Question: I want to write a stored procedure that accept an XML parameter, parsing it's elements and inserting them in a table. This is my XML:

I want to loop in that parameter(such as a foreach in C#), retrieving each person, then parsing it's data(ID,NAME,LASTNAME) inserting them in a table that has 3 fields.
How can do that?
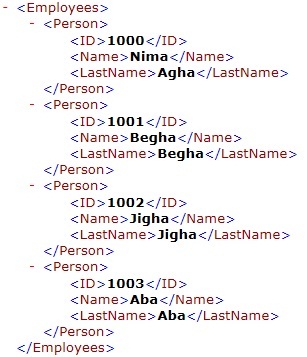
Answer: Try this statement:
'''
SELECT
Pers.value('(ID)[1]', 'int') as 'ID',
Pers.value('(Name)[1]', 'Varchar(50)') as 'Name',
Pers.value('(LastName)[1]', 'varchar(50)') as 'LastName'
FROM
@YourXml.nodes('/Employees/Person') as EMP(Pers)
'''
This gives you a nice, row/column representation of that data.
And of course, you can extend that to be the second part in an INSERT statement:
'''
INSERT INTO dbo.YourTargetTable(ID, Name, LastName)
SELECT
Pers.value('(ID)[1]', 'int') as 'ID',
Pers.value('(Name)[1]', 'Varchar(50)') as 'Name',
Pers.value('(LastName)[1]', 'varchar(50)') as 'LastName'
FROM
@YourXml.nodes('/Employees/Person') as EMP(Pers)
'''
Done - no loops or cursors or any awful stuff like that needed! :-)